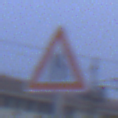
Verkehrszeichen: EinseitigVerengteFahrbahnRechts
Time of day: SunriseSunset
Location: Outdoor (Urban)
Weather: Overcast
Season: NotSpecified
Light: Natural